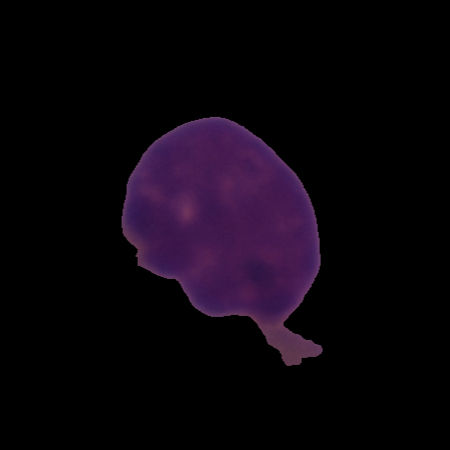
Label: healthy